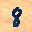
Label: 8